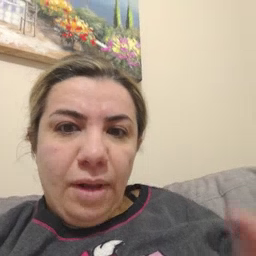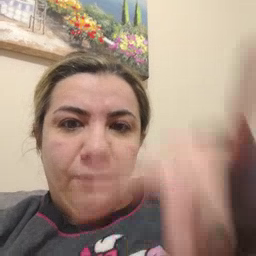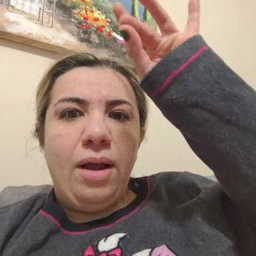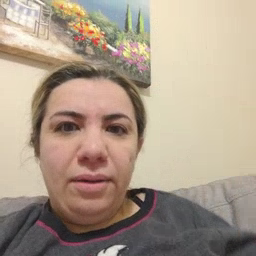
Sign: find